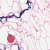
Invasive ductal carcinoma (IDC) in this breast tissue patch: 0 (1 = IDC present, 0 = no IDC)